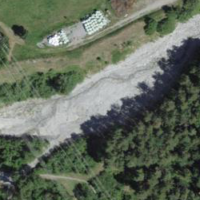
EUNIS habitat code: 24
Species observed at this site:
Cornus sanguinea